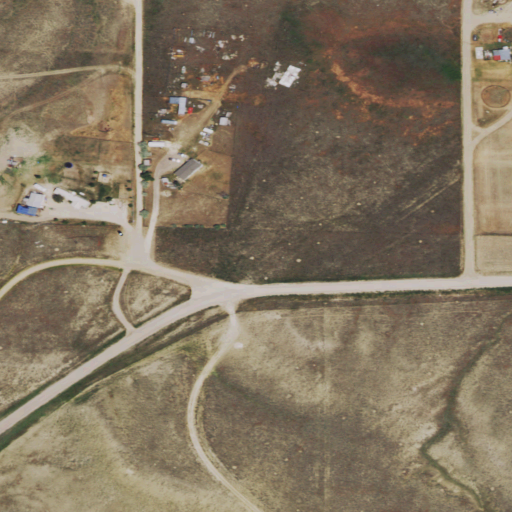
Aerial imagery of gap in Wyoming named Emigrant Gap containing shrub and open development